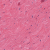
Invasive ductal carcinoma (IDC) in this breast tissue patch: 0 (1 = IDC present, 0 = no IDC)